Question: I want to create a textbox which contents are validated every time the text in it changes. And an image is displayed beside the textbox if it is correct and another image shows up if its not correct. Pretty much like ajax.
Heres the method which I called from the class.
'''
Public Sub read1()
cmd.CommandText = "SELECT * FROM testdb WHERE Name='" & name & "'"
Try
rdr = cmd.ExecuteReader
Dim n As String
If rdr.HasRows Then
n = rdr("Name").ToString
Form1.PictureBox1.Image = Image.FromFile("C:\wamp\www\Dropbox\Public\Check-icon.png")
Else
Form1.PictureBox1.Image = Image.FromFile("C:\wamp\www\Dropbox\Public\Delete-icon.png")
End If
Catch ex As Exception
'''
And here the event which calls for the method:
'''
Private Sub TextBox1_TextChanged(ByVal sender As System.Object, ByVal e As System.EventArgs) Handles TextBox1.TextChanged
x.name = TextBox1.Text
x.read1()
End Sub
End Try
End Sub
'''
Problem is, the method seems to be only called once. And the first image that was displayed stays the same even after inputting a data which does not exist in the database.
I'm connecting this program to a mysql database using odbc. Can you help me determine whats the problem and how to fix it?
Heres the screenshot:

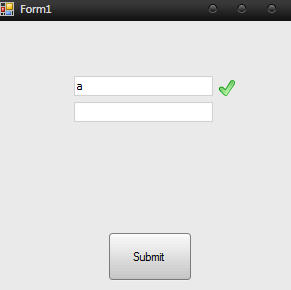
Answer: With a DataReader object, you have to call the 'Read' method before you can access the row. I think it would need to look like the following. I am guessing at the VB.Net syntax and method name, but I am reasonably sure it would be simply rdr.Read.
'''
If rdr.HasRows Then
rdr.Read
n = rdr("Name").ToString
'''
In addition, you probably need to close the DataReader. Some .NET data providers allow only a single reader to be open at a time on a given connection, and it seems likely that the ODBC provider is one of them. Without a specific call to close it, you would be relying on the garbage collector to clean it up:
'''
rdr.Close
'''
And while this has nothing to do with the question directly, you should probably use a parameterized query to avoid an <URL>.